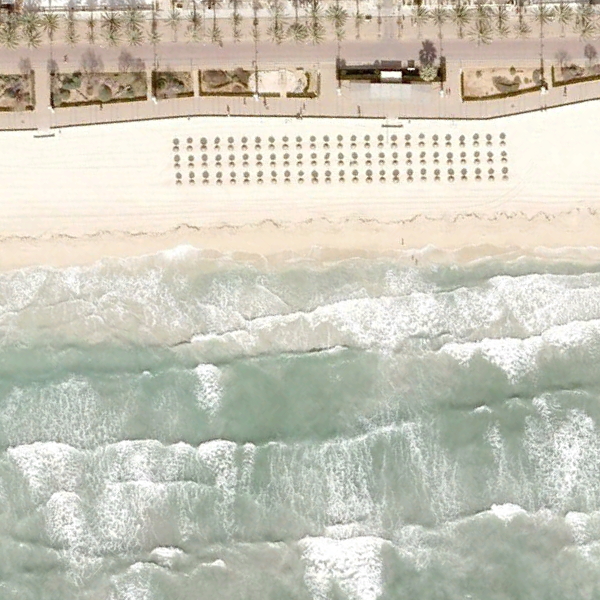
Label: Beach